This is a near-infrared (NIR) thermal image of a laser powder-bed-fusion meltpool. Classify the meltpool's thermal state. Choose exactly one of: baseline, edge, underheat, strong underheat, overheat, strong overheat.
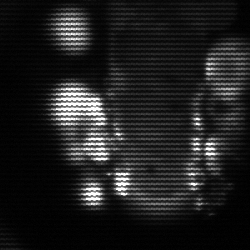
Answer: strong underheat